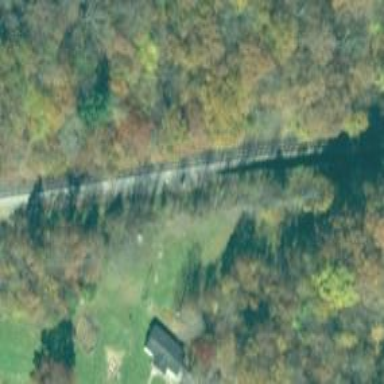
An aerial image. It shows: Railway track.